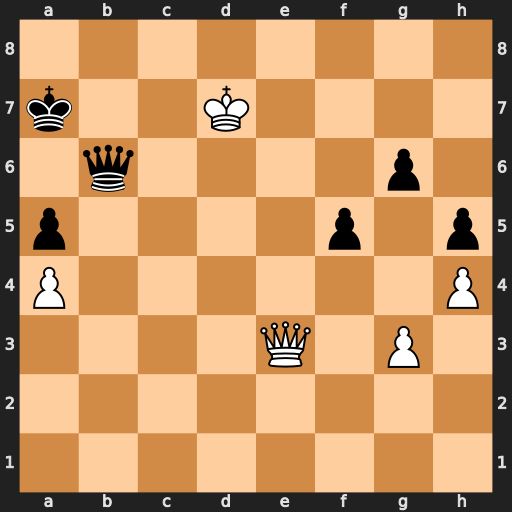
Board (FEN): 8/k2K4/1q4p1/p4p1p/P6P/4Q1P1/8/8
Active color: w
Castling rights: -
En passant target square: -
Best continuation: Qxb6+ Kxb6 Kd6 g5 hxg5